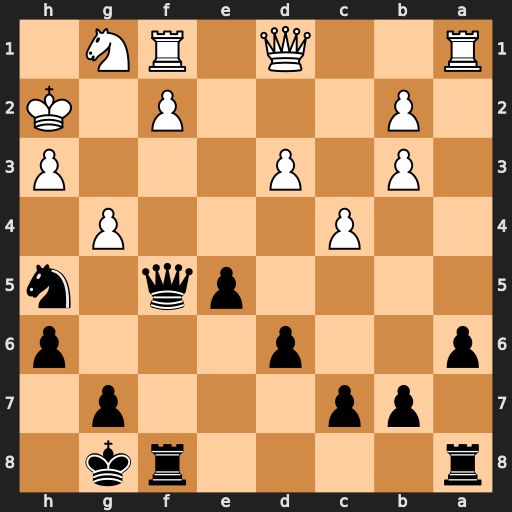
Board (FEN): r4rk1/1pp3p1/p2p3p/4pq1n/2P3P1/1P1P3P/1P3P1K/R2Q1RN1
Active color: b
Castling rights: -
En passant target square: -
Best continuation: Qxf2+ Rxf2 Rxf2+ Kh1 Ng3#